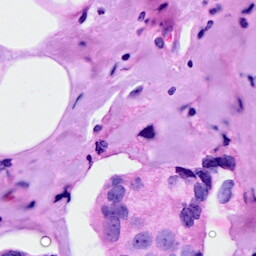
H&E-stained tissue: Breast